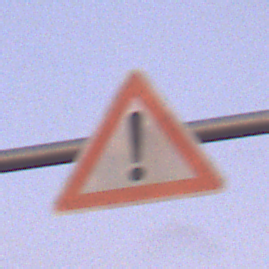
Verkehrszeichen: Gefahrenstelle
Umgebung: Outdoor, Nature
Tageszeit: SunriseSunset
Wetter: PartlyCloudy
Licht: Natural
Jahreszeit: NotSpecified
Kontrast: LowContrast